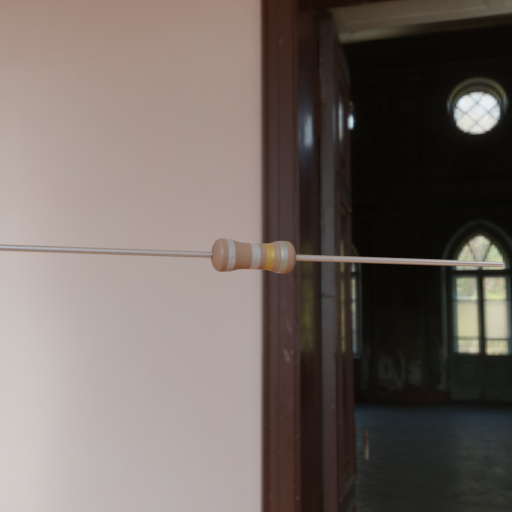
Resistor colour bands (in order): silver, silver, gold, silver